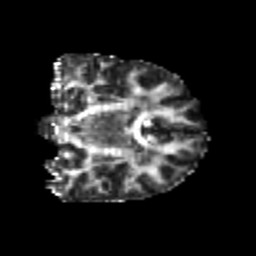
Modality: FA
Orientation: coronal
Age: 25
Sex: male
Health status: healthy
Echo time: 0.074 s